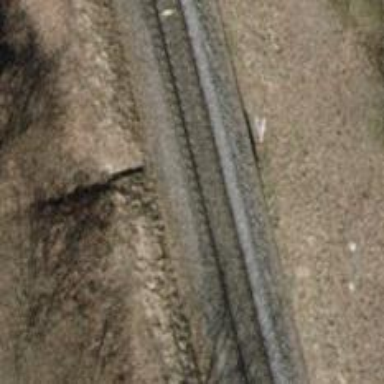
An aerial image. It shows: Single-track electrified railway with contact line.